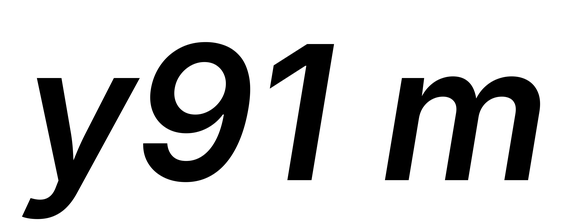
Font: Inter-Italic_SemiBold_Italic